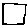
Label: square